Question: I'm working on HTML and I'm trying to introduce a box in the middle of the page with two text buttons to insert username and password. I find the way to create the box with the text inside, like the one that disappear when you click on it. How can I do it? Thanks for all!
I was able to create the button and the onClick option for the Tune In but I don't know how to do the two text buttons
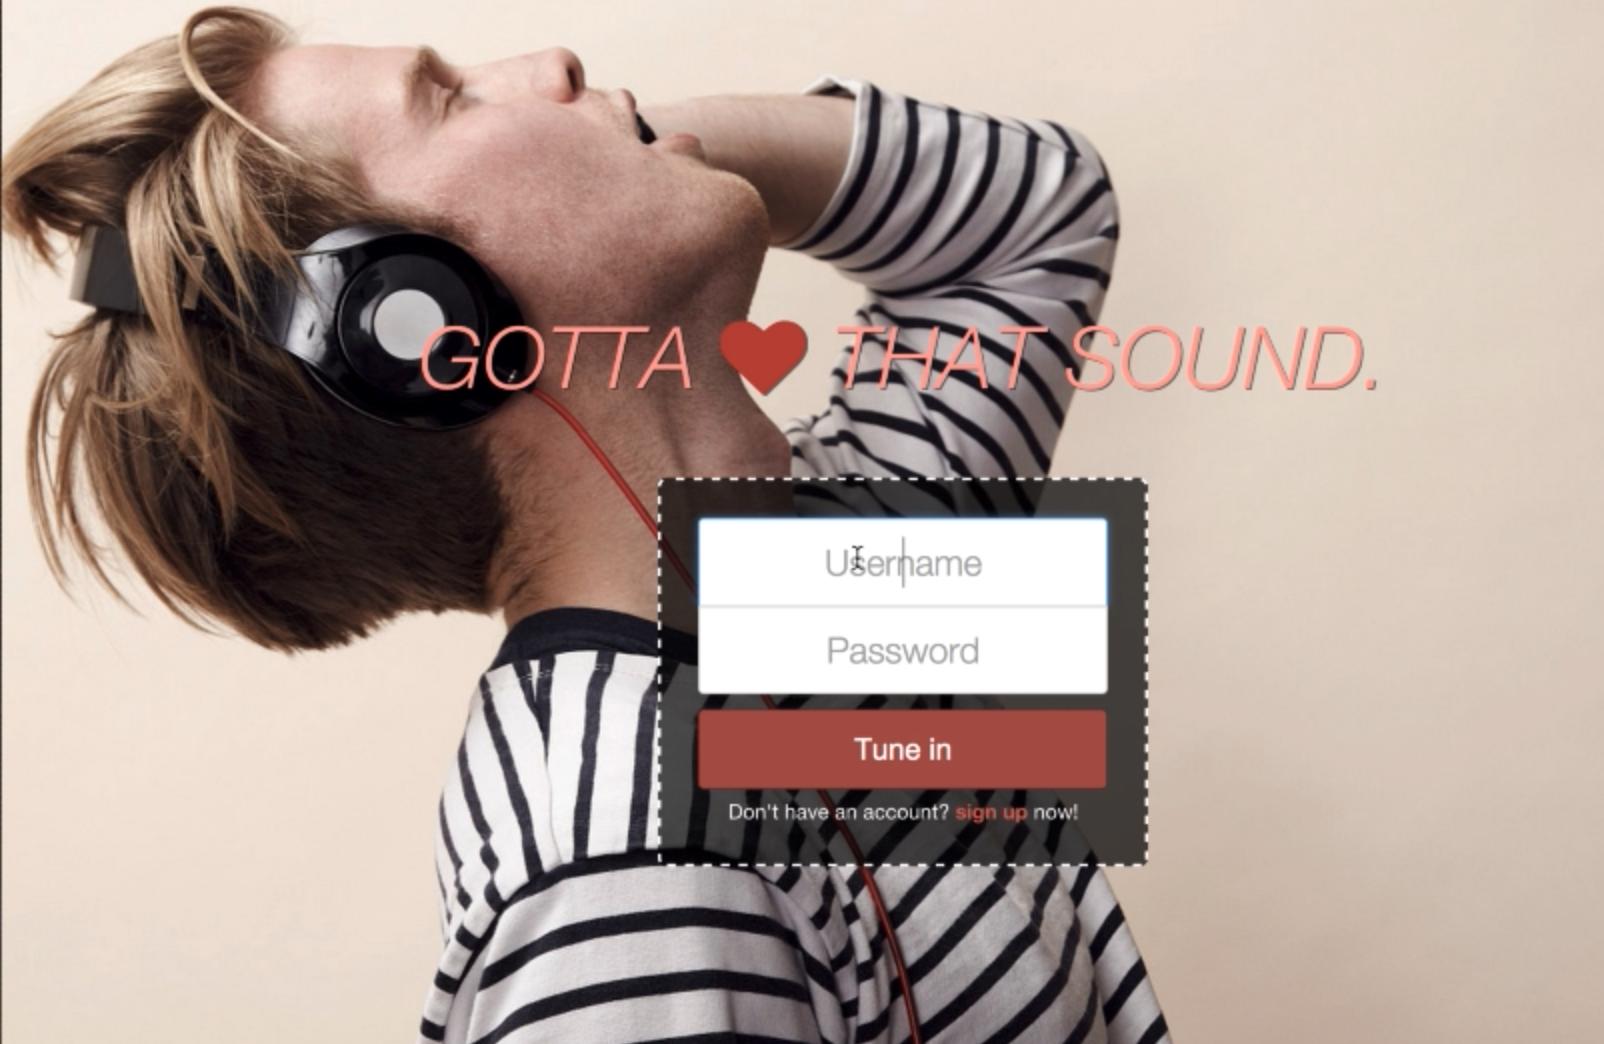
Answer: '''
input[placeholder] {
font-size: 20px;
text-align: center;
}
'''
'''
<input type="text" name="username" placeholder="username"></p>
<input type="text" name="password" placeholder="password"></p>
'''
To increase the placeholder's font size and center the text:
'''
input[placeholder] {
font-size: 20px;
text-align: center;
}
'''